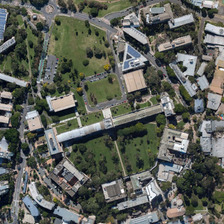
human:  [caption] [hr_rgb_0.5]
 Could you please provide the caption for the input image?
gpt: there are many houses around the meadow .

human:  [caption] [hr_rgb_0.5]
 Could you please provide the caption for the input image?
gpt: many trees were planted around the house .

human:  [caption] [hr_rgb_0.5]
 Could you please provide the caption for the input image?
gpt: there are many houses around the meadow .

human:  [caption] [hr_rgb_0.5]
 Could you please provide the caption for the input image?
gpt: many trees were planted around the house .

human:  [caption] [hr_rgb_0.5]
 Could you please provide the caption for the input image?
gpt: there are many houses around the meadow .